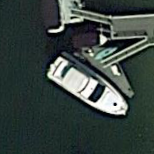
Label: civil